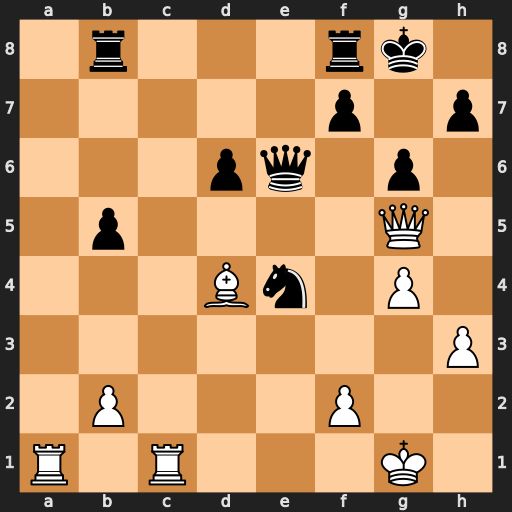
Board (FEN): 1r3rk1/5p1p/3pq1p1/1p4Q1/3Bn1P1/7P/1P3P2/R1R3K1
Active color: w
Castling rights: -
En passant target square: -
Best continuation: Qh6 f6 Rc7 Rf7 Rxf7 Qxf7 Ra7 Qxa7 Bxa7